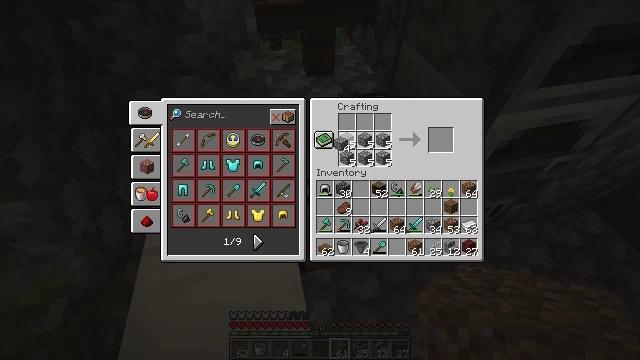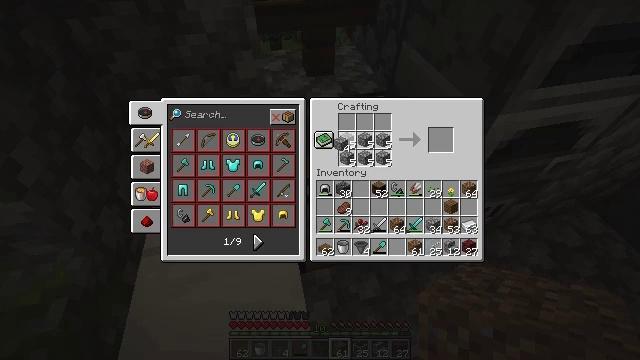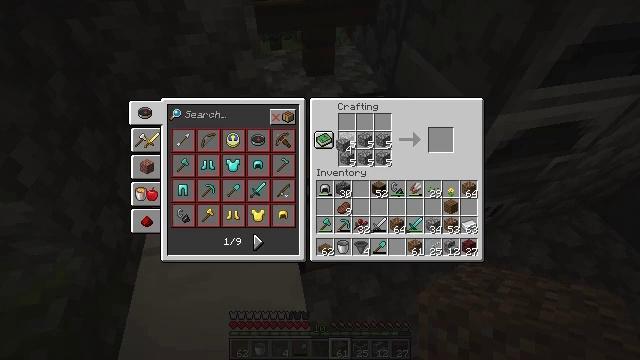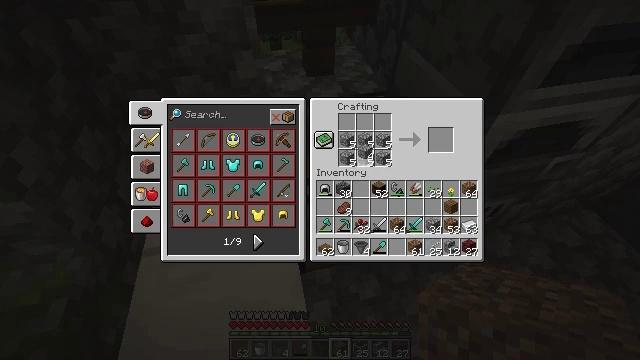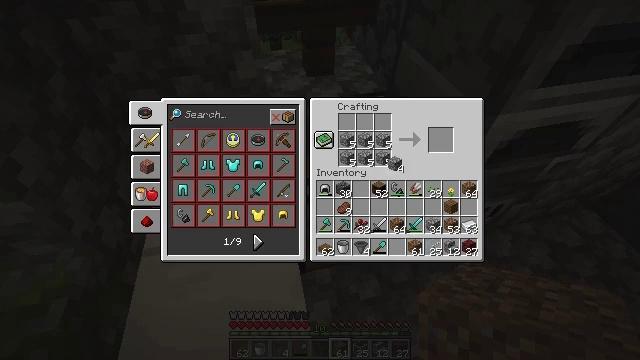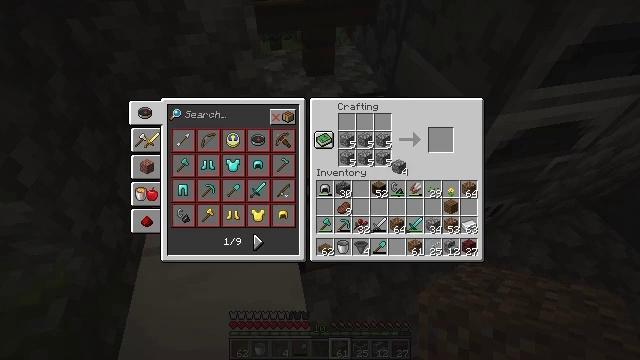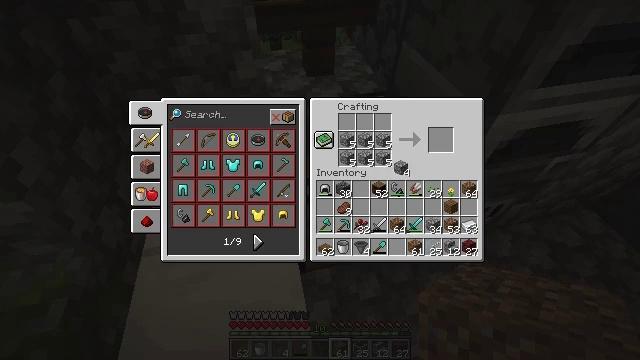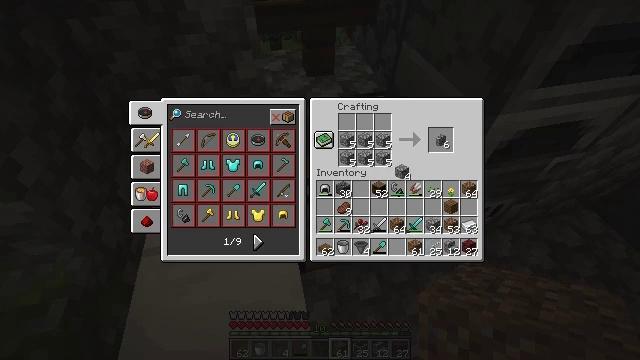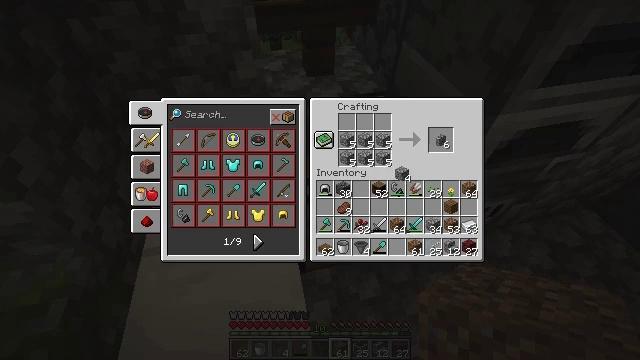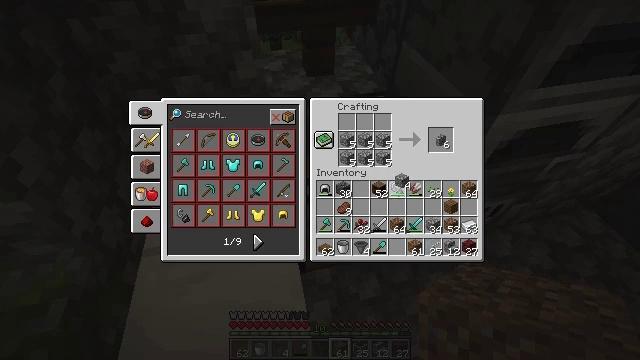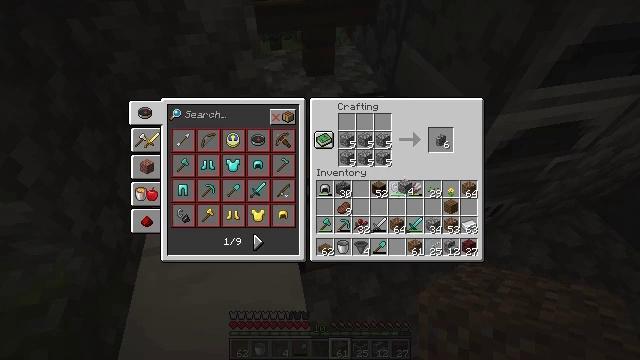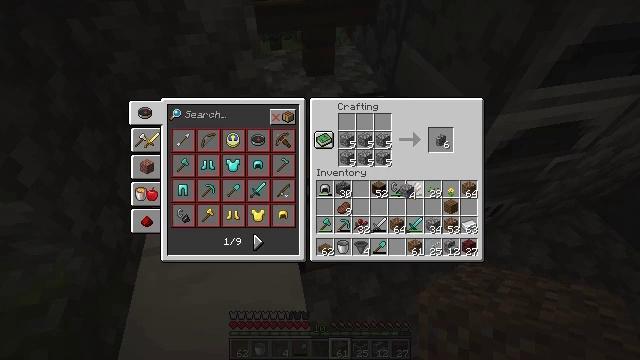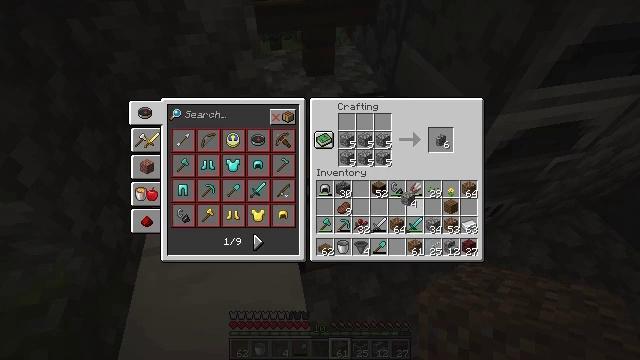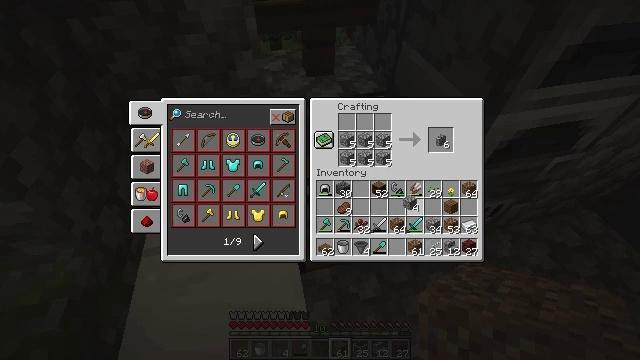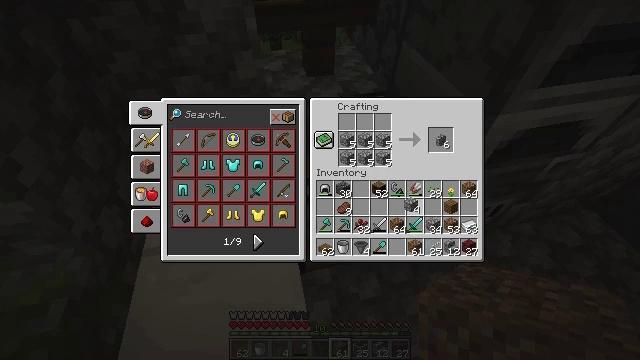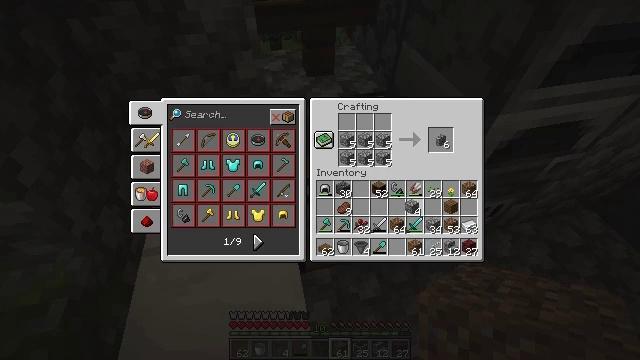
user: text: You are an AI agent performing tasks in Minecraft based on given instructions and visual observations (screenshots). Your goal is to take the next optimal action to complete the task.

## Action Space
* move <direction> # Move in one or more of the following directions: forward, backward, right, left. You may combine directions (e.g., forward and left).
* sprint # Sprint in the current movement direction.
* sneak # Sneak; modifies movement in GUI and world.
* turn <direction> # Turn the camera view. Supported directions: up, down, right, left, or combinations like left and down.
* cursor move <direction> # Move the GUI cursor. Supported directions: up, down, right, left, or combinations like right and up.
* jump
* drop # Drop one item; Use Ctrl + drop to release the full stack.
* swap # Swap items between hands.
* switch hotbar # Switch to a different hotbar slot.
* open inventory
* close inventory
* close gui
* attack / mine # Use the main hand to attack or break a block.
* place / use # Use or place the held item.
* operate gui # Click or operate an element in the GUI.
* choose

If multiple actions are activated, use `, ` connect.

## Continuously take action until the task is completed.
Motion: motion action
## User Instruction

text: Open the crafting table and craft a cobblestone wall.
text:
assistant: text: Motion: sneak, operate gui
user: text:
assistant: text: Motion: sneak
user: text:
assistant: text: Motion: sneak, cursor move right and down
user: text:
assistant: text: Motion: cursor move right and down
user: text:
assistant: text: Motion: no_op
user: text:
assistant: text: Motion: no_op
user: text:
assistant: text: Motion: no_op
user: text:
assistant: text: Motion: no_op
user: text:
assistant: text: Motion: no_op
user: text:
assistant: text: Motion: no_op
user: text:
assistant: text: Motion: no_op
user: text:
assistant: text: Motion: cursor move down
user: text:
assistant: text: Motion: no_op
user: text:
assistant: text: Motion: no_op
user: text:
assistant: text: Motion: no_op
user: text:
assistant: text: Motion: no_op
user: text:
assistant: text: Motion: operate gui
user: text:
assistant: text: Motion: operate gui
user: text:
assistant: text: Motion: operate gui
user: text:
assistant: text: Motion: no_op
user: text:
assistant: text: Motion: cursor move up
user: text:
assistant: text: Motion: sneak, cursor move right and up
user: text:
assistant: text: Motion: sneak, cursor move right and up
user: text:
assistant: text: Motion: sneak, cursor move up
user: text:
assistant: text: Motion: sneak
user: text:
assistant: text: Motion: sneak
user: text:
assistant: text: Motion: sneak
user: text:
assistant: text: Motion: sneak
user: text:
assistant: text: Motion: sneak
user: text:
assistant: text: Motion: sneak